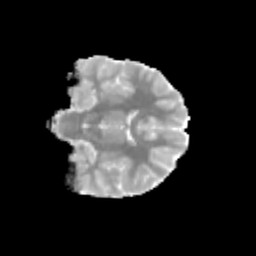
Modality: MD
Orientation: coronal
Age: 11
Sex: male
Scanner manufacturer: siemens
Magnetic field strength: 3 T
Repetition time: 3.8 s
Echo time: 0.07 s